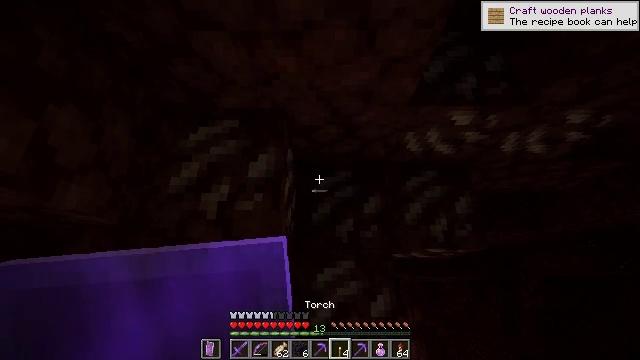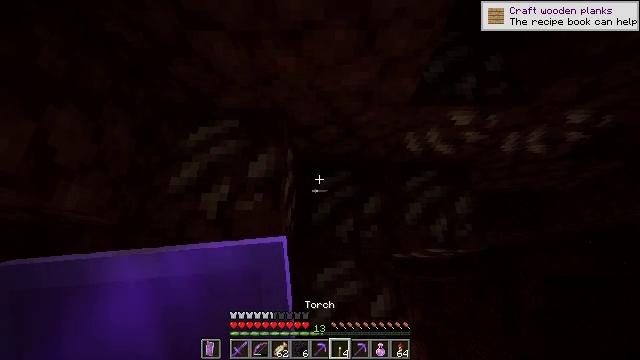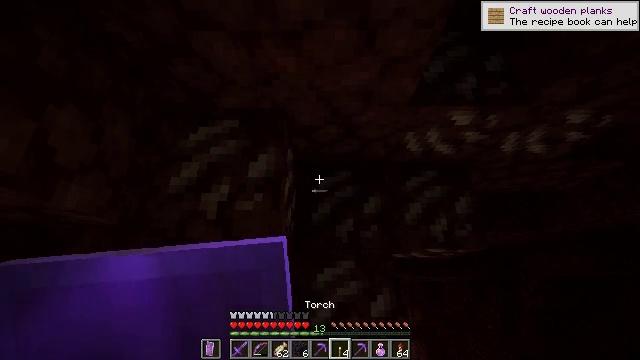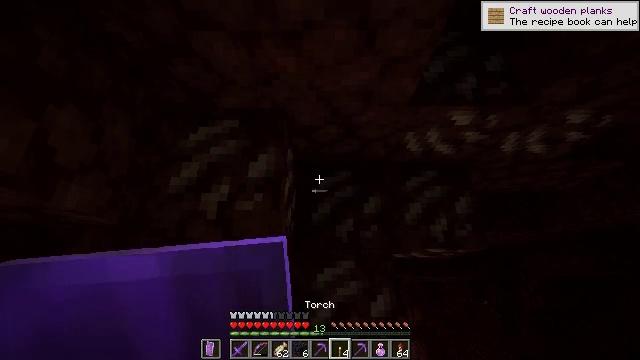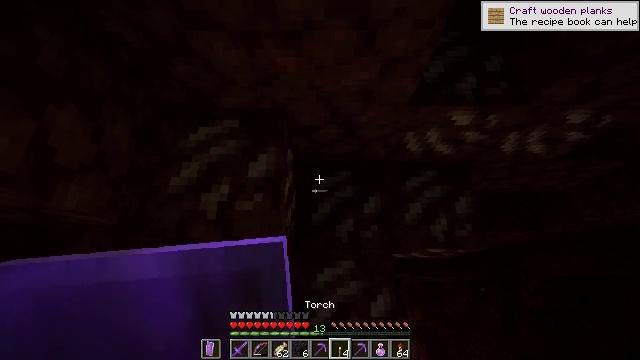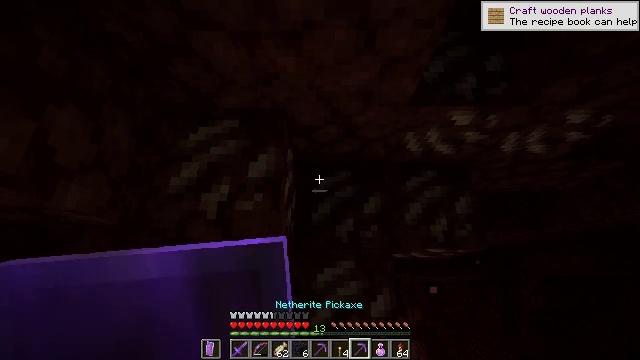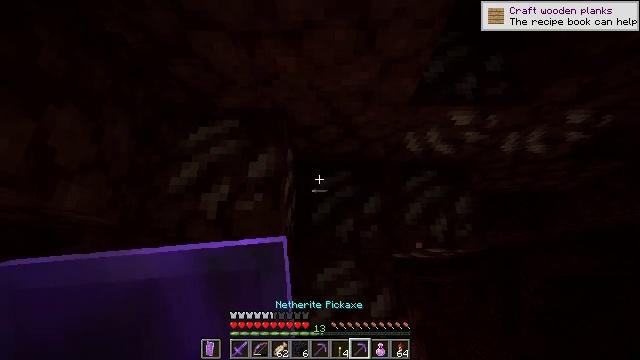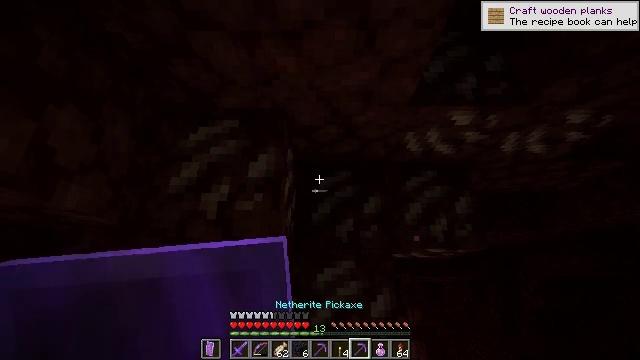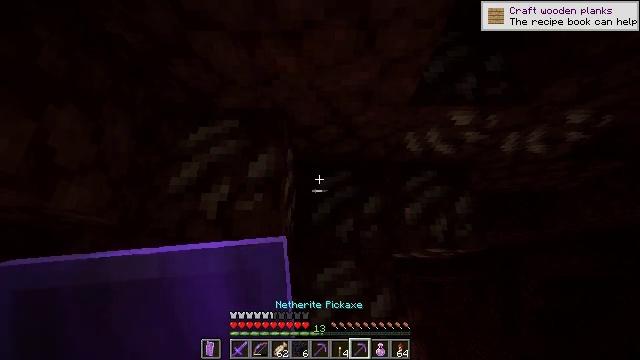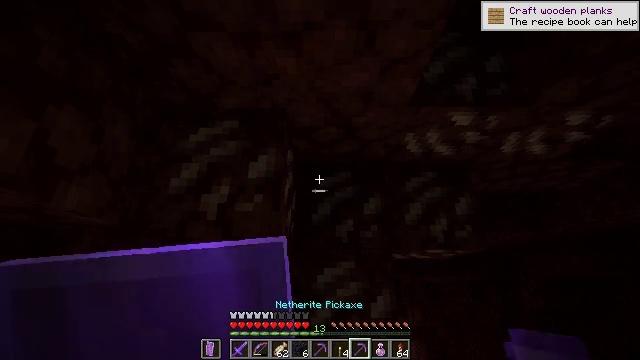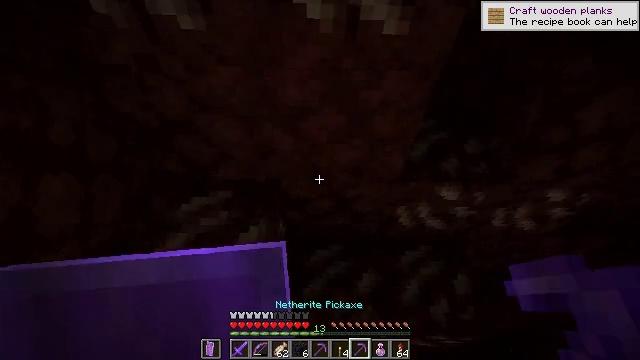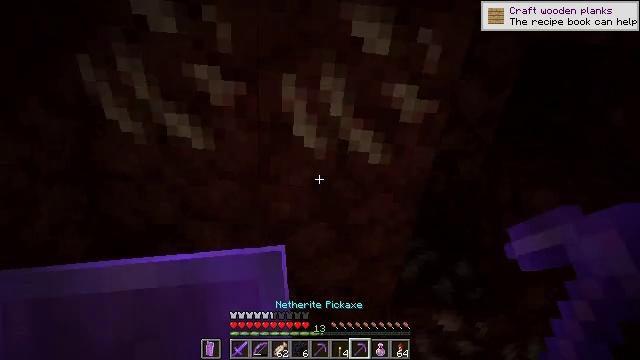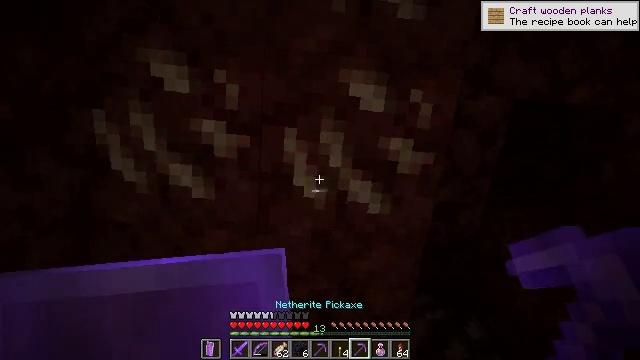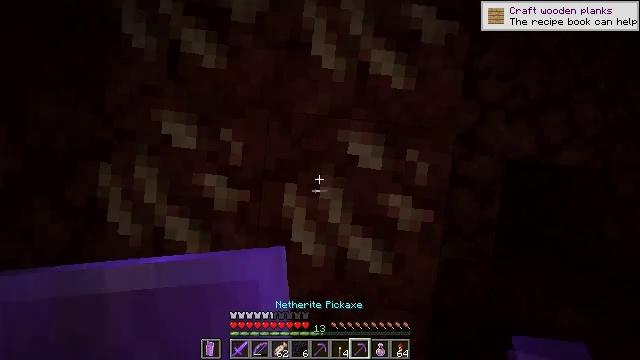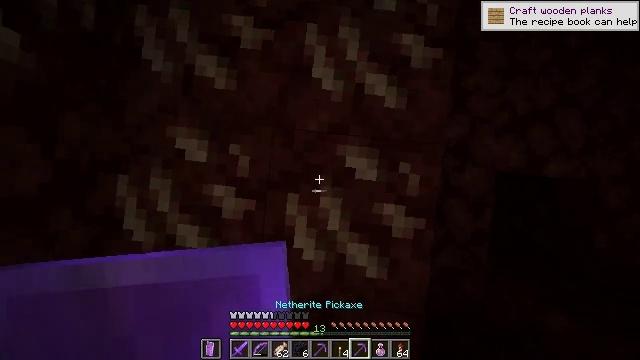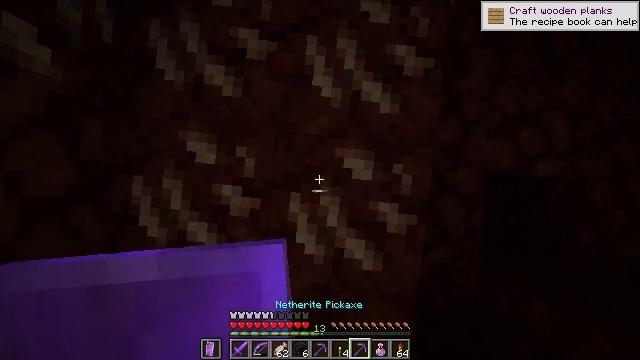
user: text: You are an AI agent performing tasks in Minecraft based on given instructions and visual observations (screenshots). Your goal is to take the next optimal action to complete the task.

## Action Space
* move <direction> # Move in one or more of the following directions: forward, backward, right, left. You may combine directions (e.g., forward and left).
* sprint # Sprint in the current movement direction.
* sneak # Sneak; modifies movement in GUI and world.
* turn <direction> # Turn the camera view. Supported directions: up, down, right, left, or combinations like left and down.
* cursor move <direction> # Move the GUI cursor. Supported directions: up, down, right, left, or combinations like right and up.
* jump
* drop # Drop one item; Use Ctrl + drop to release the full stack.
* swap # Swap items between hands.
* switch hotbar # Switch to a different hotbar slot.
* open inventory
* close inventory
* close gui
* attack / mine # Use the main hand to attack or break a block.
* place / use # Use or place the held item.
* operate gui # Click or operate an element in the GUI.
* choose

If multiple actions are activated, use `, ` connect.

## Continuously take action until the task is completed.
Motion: motion action
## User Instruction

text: Collect nether quartz from the ore block.
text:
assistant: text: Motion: no_op
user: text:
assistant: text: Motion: no_op
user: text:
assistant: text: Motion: no_op
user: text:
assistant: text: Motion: no_op
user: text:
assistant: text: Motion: no_op
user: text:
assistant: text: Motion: no_op
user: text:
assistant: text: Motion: no_op
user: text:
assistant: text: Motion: no_op
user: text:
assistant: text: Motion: no_op
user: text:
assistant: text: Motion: turn right and up
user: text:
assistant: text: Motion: turn right and up
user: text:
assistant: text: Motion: turn up
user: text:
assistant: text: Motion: sneak, turn up
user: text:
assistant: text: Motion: sneak, turn up
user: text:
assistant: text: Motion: sneak
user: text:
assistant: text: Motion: sneak
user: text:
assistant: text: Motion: sneak
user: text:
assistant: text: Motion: sneak
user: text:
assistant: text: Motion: sneak
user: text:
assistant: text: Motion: sneak
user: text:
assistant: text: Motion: sneak
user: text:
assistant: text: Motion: sneak
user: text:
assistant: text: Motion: sneak, attack / mine
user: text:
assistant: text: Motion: sneak, attack / mine
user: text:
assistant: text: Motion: sneak, attack / mine
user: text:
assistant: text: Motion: sneak, attack / mine
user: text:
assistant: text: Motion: sneak, attack / mine
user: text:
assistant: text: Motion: sneak, attack / mine
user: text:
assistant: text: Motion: sneak, attack / mine
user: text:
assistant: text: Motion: sneak